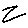
Label: zigzag